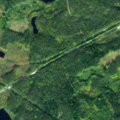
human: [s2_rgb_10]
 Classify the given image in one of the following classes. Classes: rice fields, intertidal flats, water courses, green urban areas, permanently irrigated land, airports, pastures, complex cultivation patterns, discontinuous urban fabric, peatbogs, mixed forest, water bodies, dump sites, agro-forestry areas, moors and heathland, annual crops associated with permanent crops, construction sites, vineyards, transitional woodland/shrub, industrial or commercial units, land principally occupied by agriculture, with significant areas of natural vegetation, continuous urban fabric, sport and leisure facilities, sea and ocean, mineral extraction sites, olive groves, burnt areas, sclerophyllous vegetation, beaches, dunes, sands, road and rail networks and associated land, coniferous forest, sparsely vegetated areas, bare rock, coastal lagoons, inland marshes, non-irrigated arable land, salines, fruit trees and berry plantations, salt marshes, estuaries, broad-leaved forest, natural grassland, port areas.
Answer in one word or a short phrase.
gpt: coniferous forest, mixed forest, transitional woodland/shrub